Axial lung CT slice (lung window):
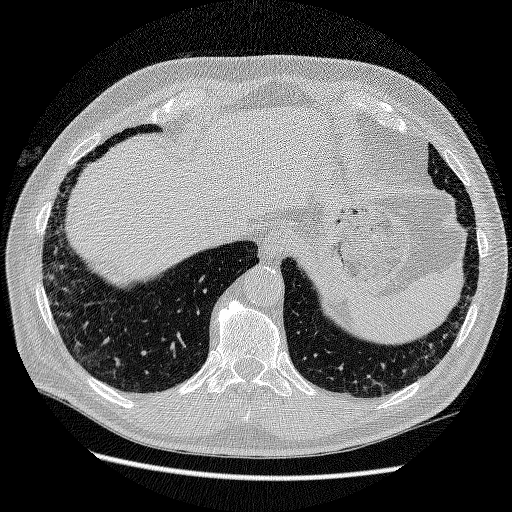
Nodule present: no